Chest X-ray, PA view. Patient: 28 years old, sex F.
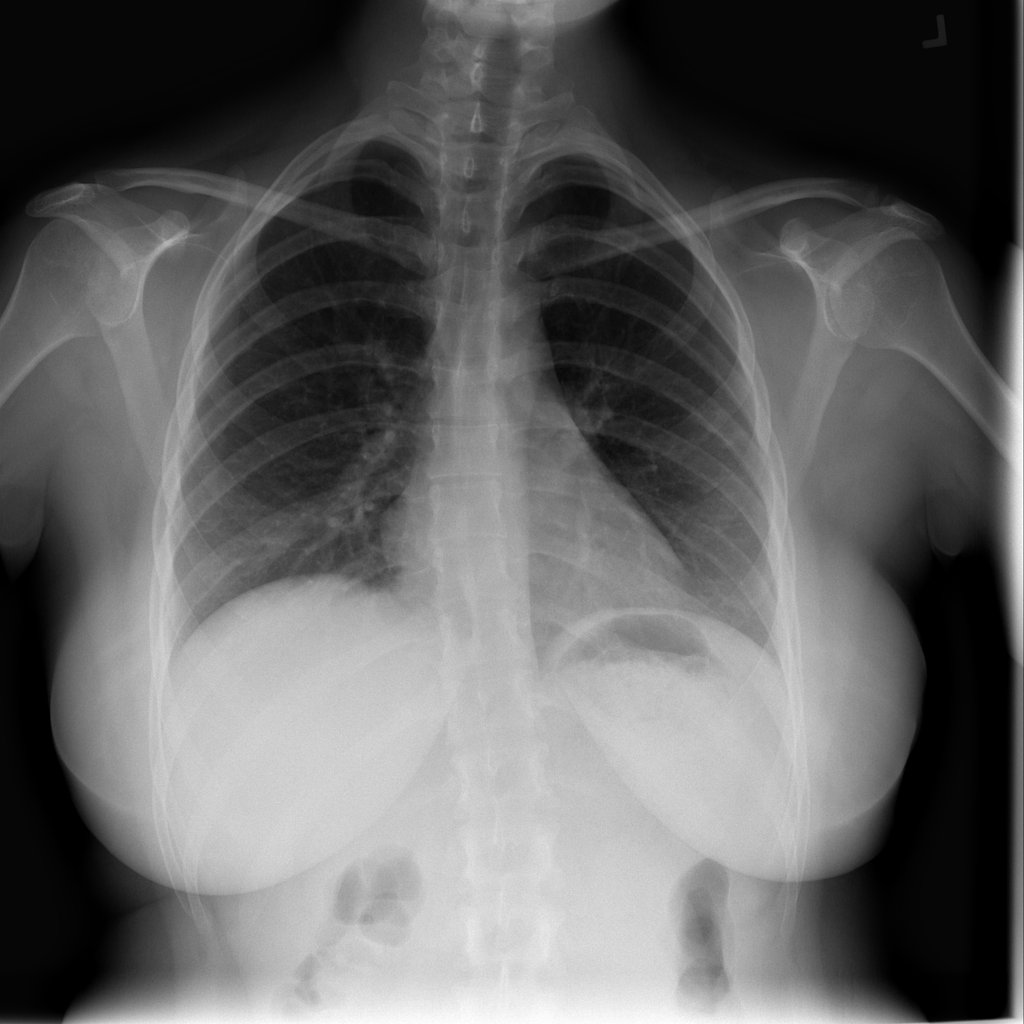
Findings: No Finding